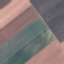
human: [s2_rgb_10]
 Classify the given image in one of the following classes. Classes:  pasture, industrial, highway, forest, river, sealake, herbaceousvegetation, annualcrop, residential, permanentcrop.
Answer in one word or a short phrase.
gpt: AnnualCrop